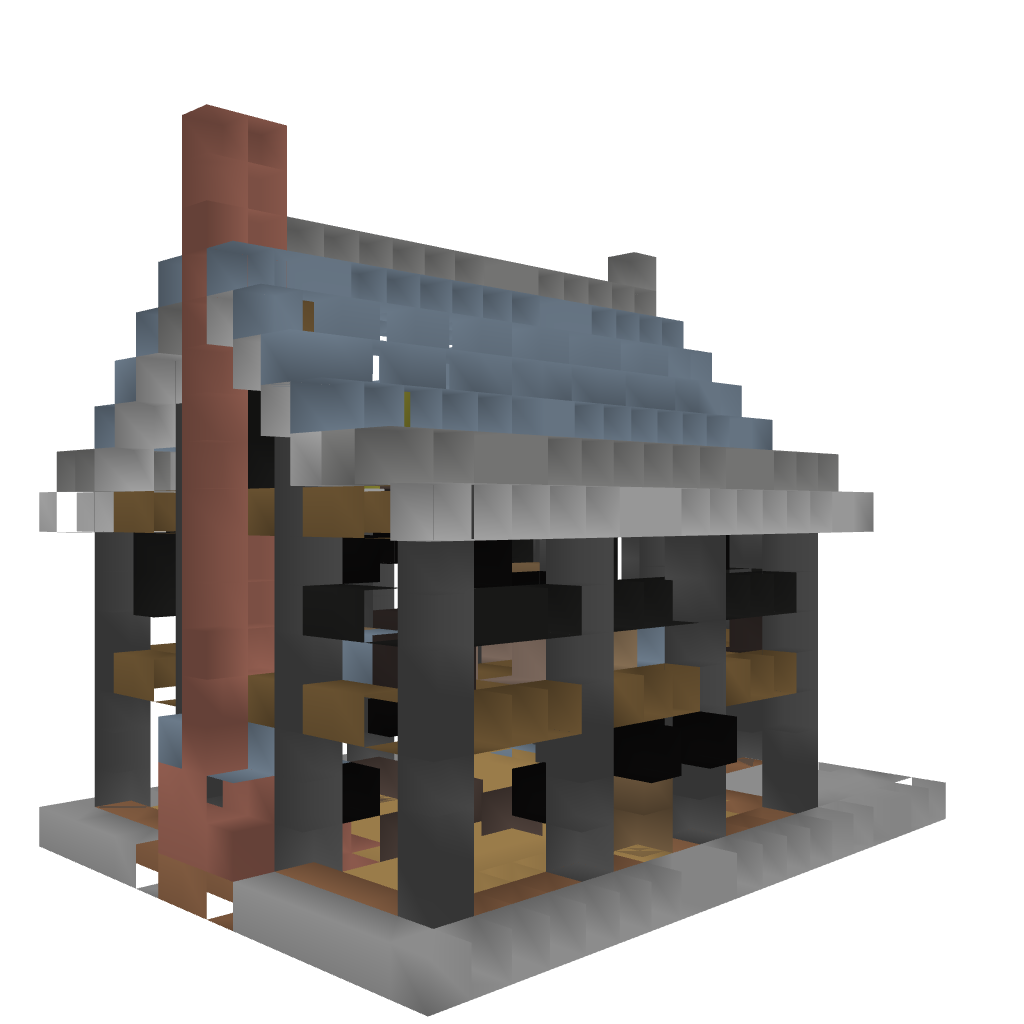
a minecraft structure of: Small Rustic Inn